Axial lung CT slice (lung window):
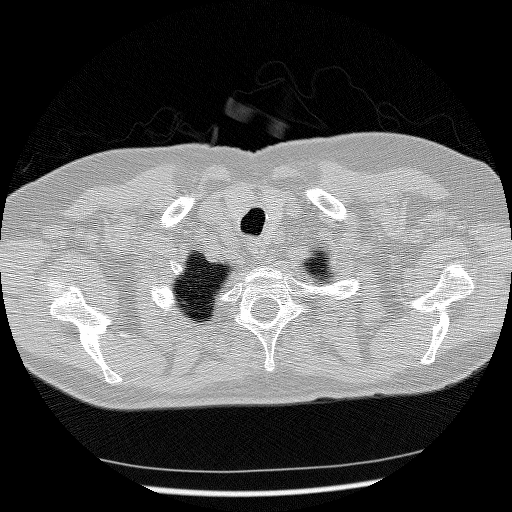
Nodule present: no